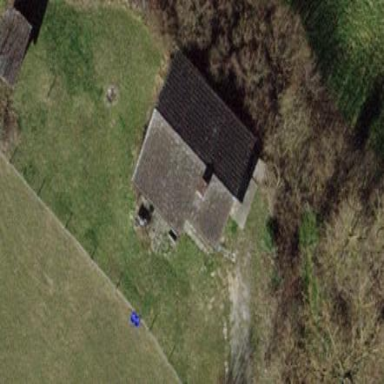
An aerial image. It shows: Hut.